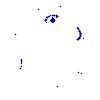
Particle: electron